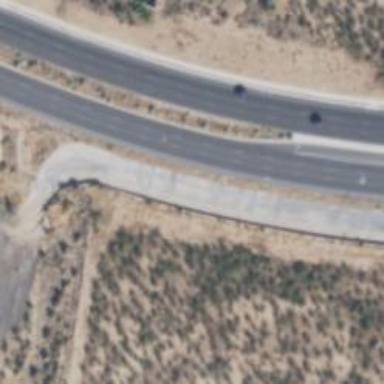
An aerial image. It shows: Primary highway.